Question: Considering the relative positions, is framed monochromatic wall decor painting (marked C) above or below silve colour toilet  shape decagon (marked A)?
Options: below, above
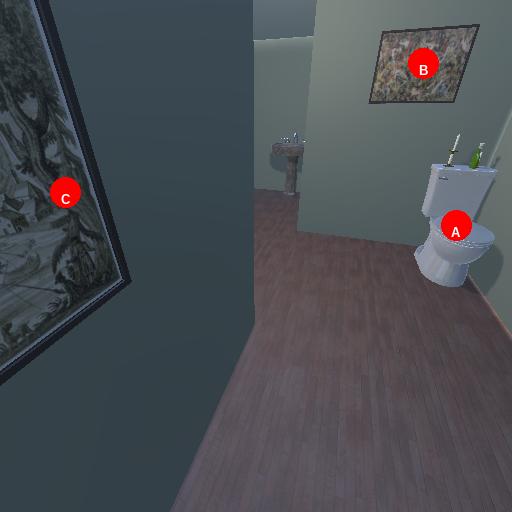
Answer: below